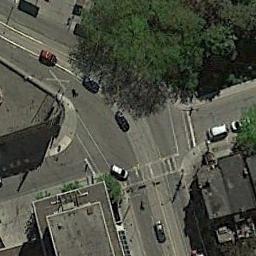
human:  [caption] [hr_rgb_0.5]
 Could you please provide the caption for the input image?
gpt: An intersection with normal traffic is between some buildings and a green area .

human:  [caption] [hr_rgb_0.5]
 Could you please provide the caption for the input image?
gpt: There are few cars in four directions at the intersection .

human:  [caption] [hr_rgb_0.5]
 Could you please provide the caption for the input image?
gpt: There are several moving vehicles on the road at the intersection, With many buildings and some trees around the intersection .

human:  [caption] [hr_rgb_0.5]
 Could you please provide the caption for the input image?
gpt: There are several cars at the intersection .

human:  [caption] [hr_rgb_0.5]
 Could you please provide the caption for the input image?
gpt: There are some gray buildings and green trees around the intersection .